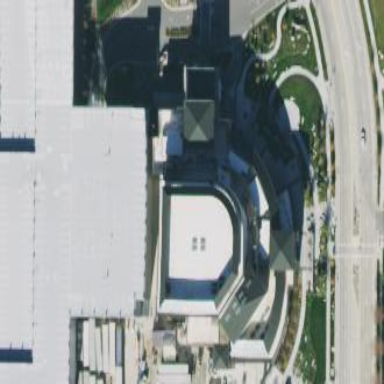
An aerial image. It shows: Theatre.